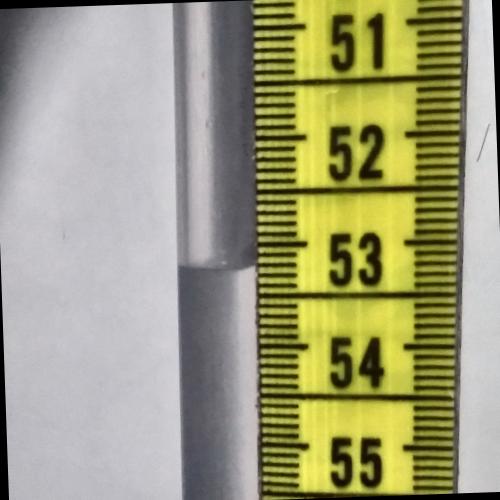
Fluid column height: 53.2 cm